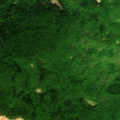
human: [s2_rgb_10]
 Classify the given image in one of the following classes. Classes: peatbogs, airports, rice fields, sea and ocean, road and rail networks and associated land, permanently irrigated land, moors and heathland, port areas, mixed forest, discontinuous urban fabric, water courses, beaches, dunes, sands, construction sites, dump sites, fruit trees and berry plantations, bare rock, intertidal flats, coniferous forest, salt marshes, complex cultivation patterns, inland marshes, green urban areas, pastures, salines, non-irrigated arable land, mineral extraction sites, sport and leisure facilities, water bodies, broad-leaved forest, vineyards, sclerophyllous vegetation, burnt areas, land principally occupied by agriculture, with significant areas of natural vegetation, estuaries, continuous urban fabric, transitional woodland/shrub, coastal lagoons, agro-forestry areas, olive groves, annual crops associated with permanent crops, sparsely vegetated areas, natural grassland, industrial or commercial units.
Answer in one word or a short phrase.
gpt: broad-leaved forest, mixed forest, natural grassland